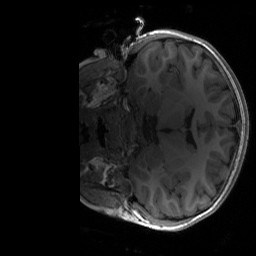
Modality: T1w
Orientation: coronal
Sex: male
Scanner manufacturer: siemens
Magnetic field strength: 3 T
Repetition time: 1.9 s
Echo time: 0.00243 s